Question: I'm writing a ColdFusion page to generate an Excel table to look like this:
I want to generate multiple columns of information from one table in the database. For each column I effectively need a SELECT COUNT to get the result. like this;
'''
Select count (yT) as pageOneView from tTable where userGUID=#Query.guid# AND id='00101'
Select count (yT) as pageTwoView from tTable where userGUID=#Query.guid# AND id='00201'
Select count (yT) as pageThreeView from tTable where userGUID=#Query.guid# AND id='00301'
'''
Note that the only details that change are the count name and the id. '<cfquery>''<cfquery>'
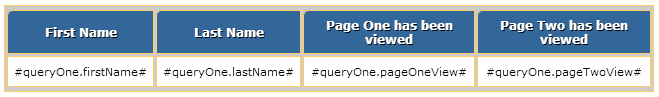
Answer: If you only want to show a "boolean" value then its inefficient to count all rows.
'''
select
case when exists
(select * from tTable
where guid = #Query.guid#
and yT is not null
and id = '00101')
then 'True' else 'False' end pageOneView,
case when exists
(select * from tTable
where guid = #Query.guid#
and yT is not null
and id = '00201')
then 'True' else 'False' end pageTwoView,
case when exists
(select * from tTable
where guid = #Query.guid#
and yT is not null
and id = '00301')
then 'True' else 'False' end pageThreeView
'''
---
like this,
'''
select
count(case id when '00101' then yT end) pageOneView,
count(case id when '00201' then yT end) pageTwoView,
count(case id when '00301' then yT end) pageThreeView
from
tTable
where
userGUID = #Query.guid#;
'''
---
Note that <URL> uses less code and could be processed more efficiently by your SQL engine but, doesen't quite return a result set with the schema you wanted.